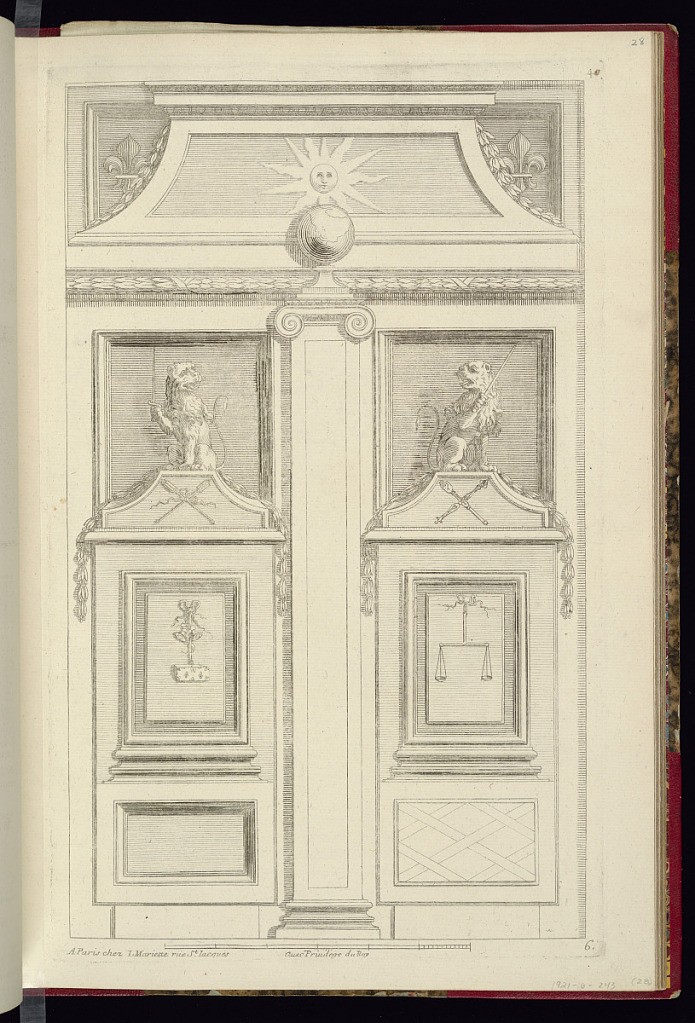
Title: Porte-Cochère Design
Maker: Laurent Francart, French, active 1681-1690
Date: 1707-1742
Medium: Etching and engraving on laid paper
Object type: Print
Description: Design for a porte-cochère with fleur-de-lis, a sun with a face, and a globe at the top. Lions armed with swords sit atop panels with trophies: on the left, with bells and a rectangular box decorated with fleur-de-lis; on the right, with a set of scales. The plate is numbered twice, but not signed.